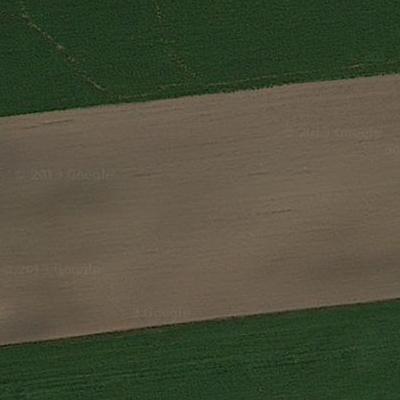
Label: Field